Current action and preconditions to check: path_clear

Your task: For each precondition in the list above, predict whether it will hold at this action.

Consider the current scene as observed from the mobile robot's camera, and analyze the predicted future states of all dynamic agents (e.g., people, animals, vehicles, or any moving entities) within the NEXT SECOND.

IMPORTANT: Only answer "very likely" if you are absolutely certain—based on strong, clear evidence—that a dynamic agent will violate the precondition in the predicted future state. Do NOT answer "very likely" for unlikely, ambiguous, or low-probability risks.

Ask yourself for each precondition: Is there a high probability, with clear and convincing evidence, that the predicted future states of any dynamic agent will interfere with the predicted future state of the currently executing action within the NEXT SECOND, causing that precondition to fail?

Assess the risk level based on these predictions. Use "likely" or "very likely" if motions create a clear risk of interference.

Use "neutral" or "improbable" if agents are nearby but their predicted paths are clearly diverging or non-conflicting.

Failure Risk Categories: "very improbable", "improbable", "neutral", "likely", "very likely"

Answer Format: Output ONLY the probability_of_failure value from these categories: "very improbable", "improbable", "neutral", "likely", "very likely"

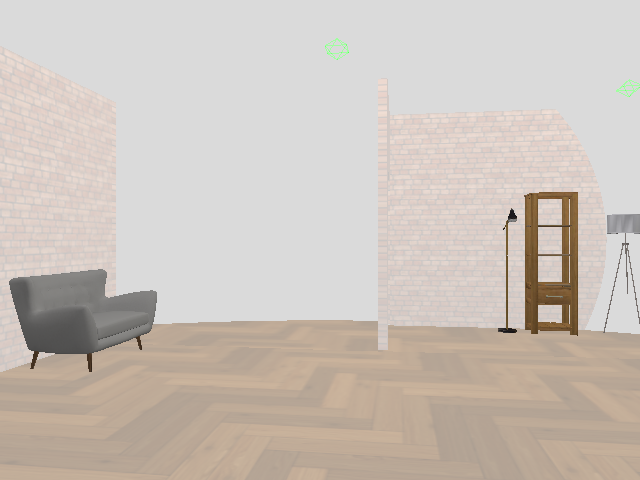

Answer: very improbable